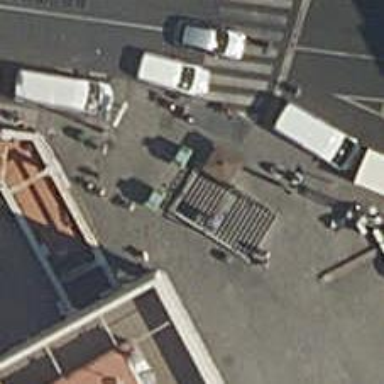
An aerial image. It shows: Subway entrance.